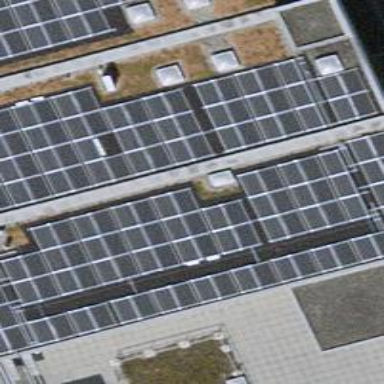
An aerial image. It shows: Solar power generator.